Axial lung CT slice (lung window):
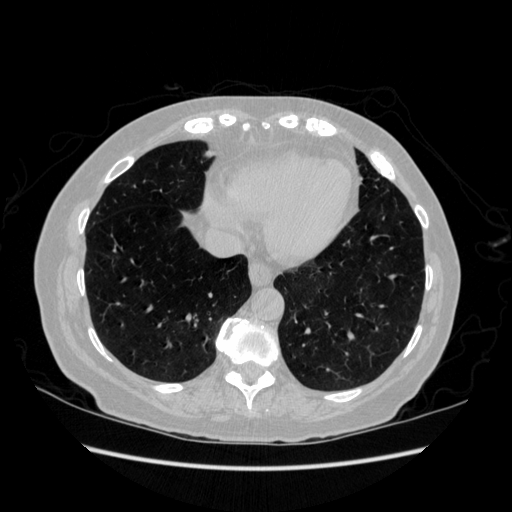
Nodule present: no